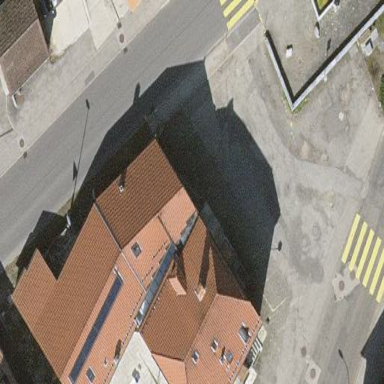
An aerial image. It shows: Building that houses restaurant.